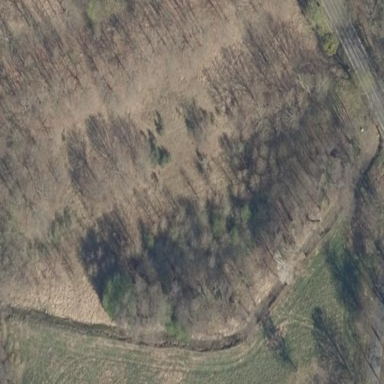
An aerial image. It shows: Patch of scrub vegetation.